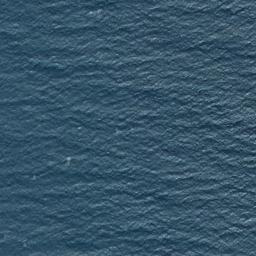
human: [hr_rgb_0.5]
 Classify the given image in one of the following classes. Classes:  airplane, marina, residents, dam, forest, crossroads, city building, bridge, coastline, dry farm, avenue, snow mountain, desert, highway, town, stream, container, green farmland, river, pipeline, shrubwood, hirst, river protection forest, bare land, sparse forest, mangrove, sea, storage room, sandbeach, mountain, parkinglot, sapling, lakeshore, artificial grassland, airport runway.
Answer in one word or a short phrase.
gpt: sea